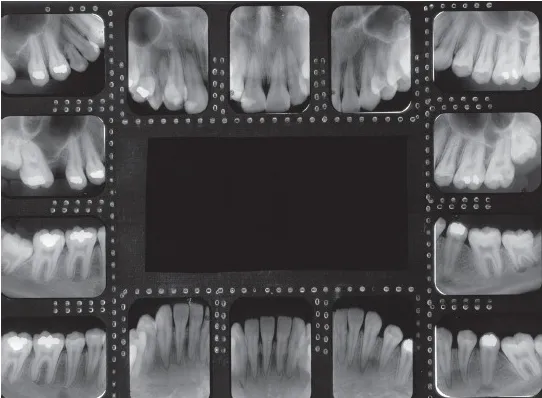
Initial periapical radiographs.
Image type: radiology (x_ray)